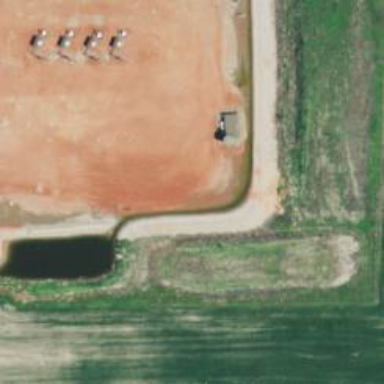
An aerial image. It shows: Storage tank with man-made structure.